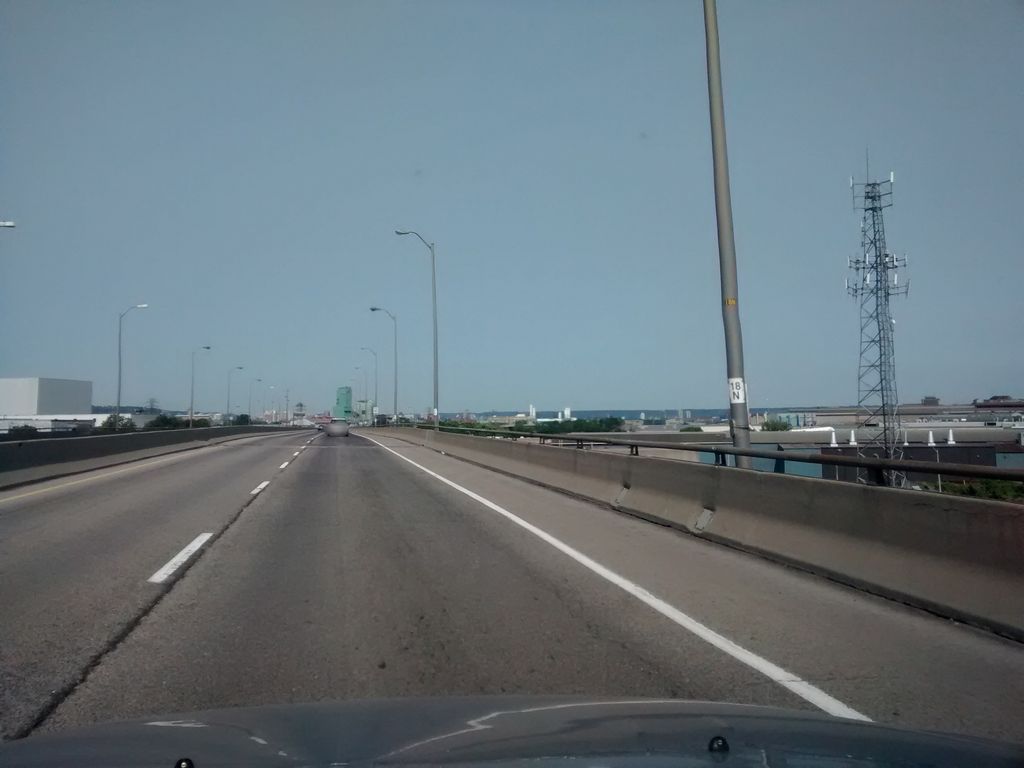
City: hamilton